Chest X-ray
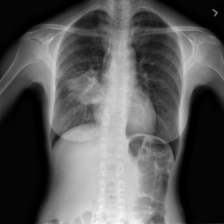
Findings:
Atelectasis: negative
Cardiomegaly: negative
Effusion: negative
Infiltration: negative
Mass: positive
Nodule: positive
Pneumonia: negative
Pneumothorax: negative
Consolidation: negative
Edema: negative
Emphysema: negative
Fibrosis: negative
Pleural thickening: negative
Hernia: negative